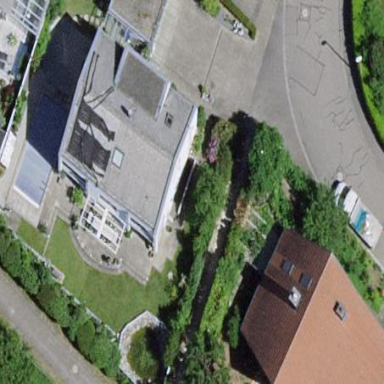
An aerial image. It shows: Simple and straightforward house.